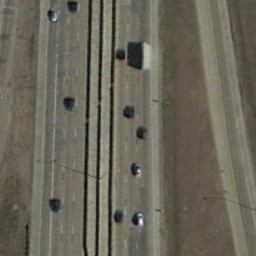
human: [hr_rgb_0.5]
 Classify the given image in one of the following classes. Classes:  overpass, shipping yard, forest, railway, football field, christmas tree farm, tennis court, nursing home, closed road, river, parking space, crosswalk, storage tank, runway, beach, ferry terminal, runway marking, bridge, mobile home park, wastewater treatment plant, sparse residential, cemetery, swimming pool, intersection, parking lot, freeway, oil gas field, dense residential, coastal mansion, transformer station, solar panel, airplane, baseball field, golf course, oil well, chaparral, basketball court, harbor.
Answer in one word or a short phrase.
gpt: freeway